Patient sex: M
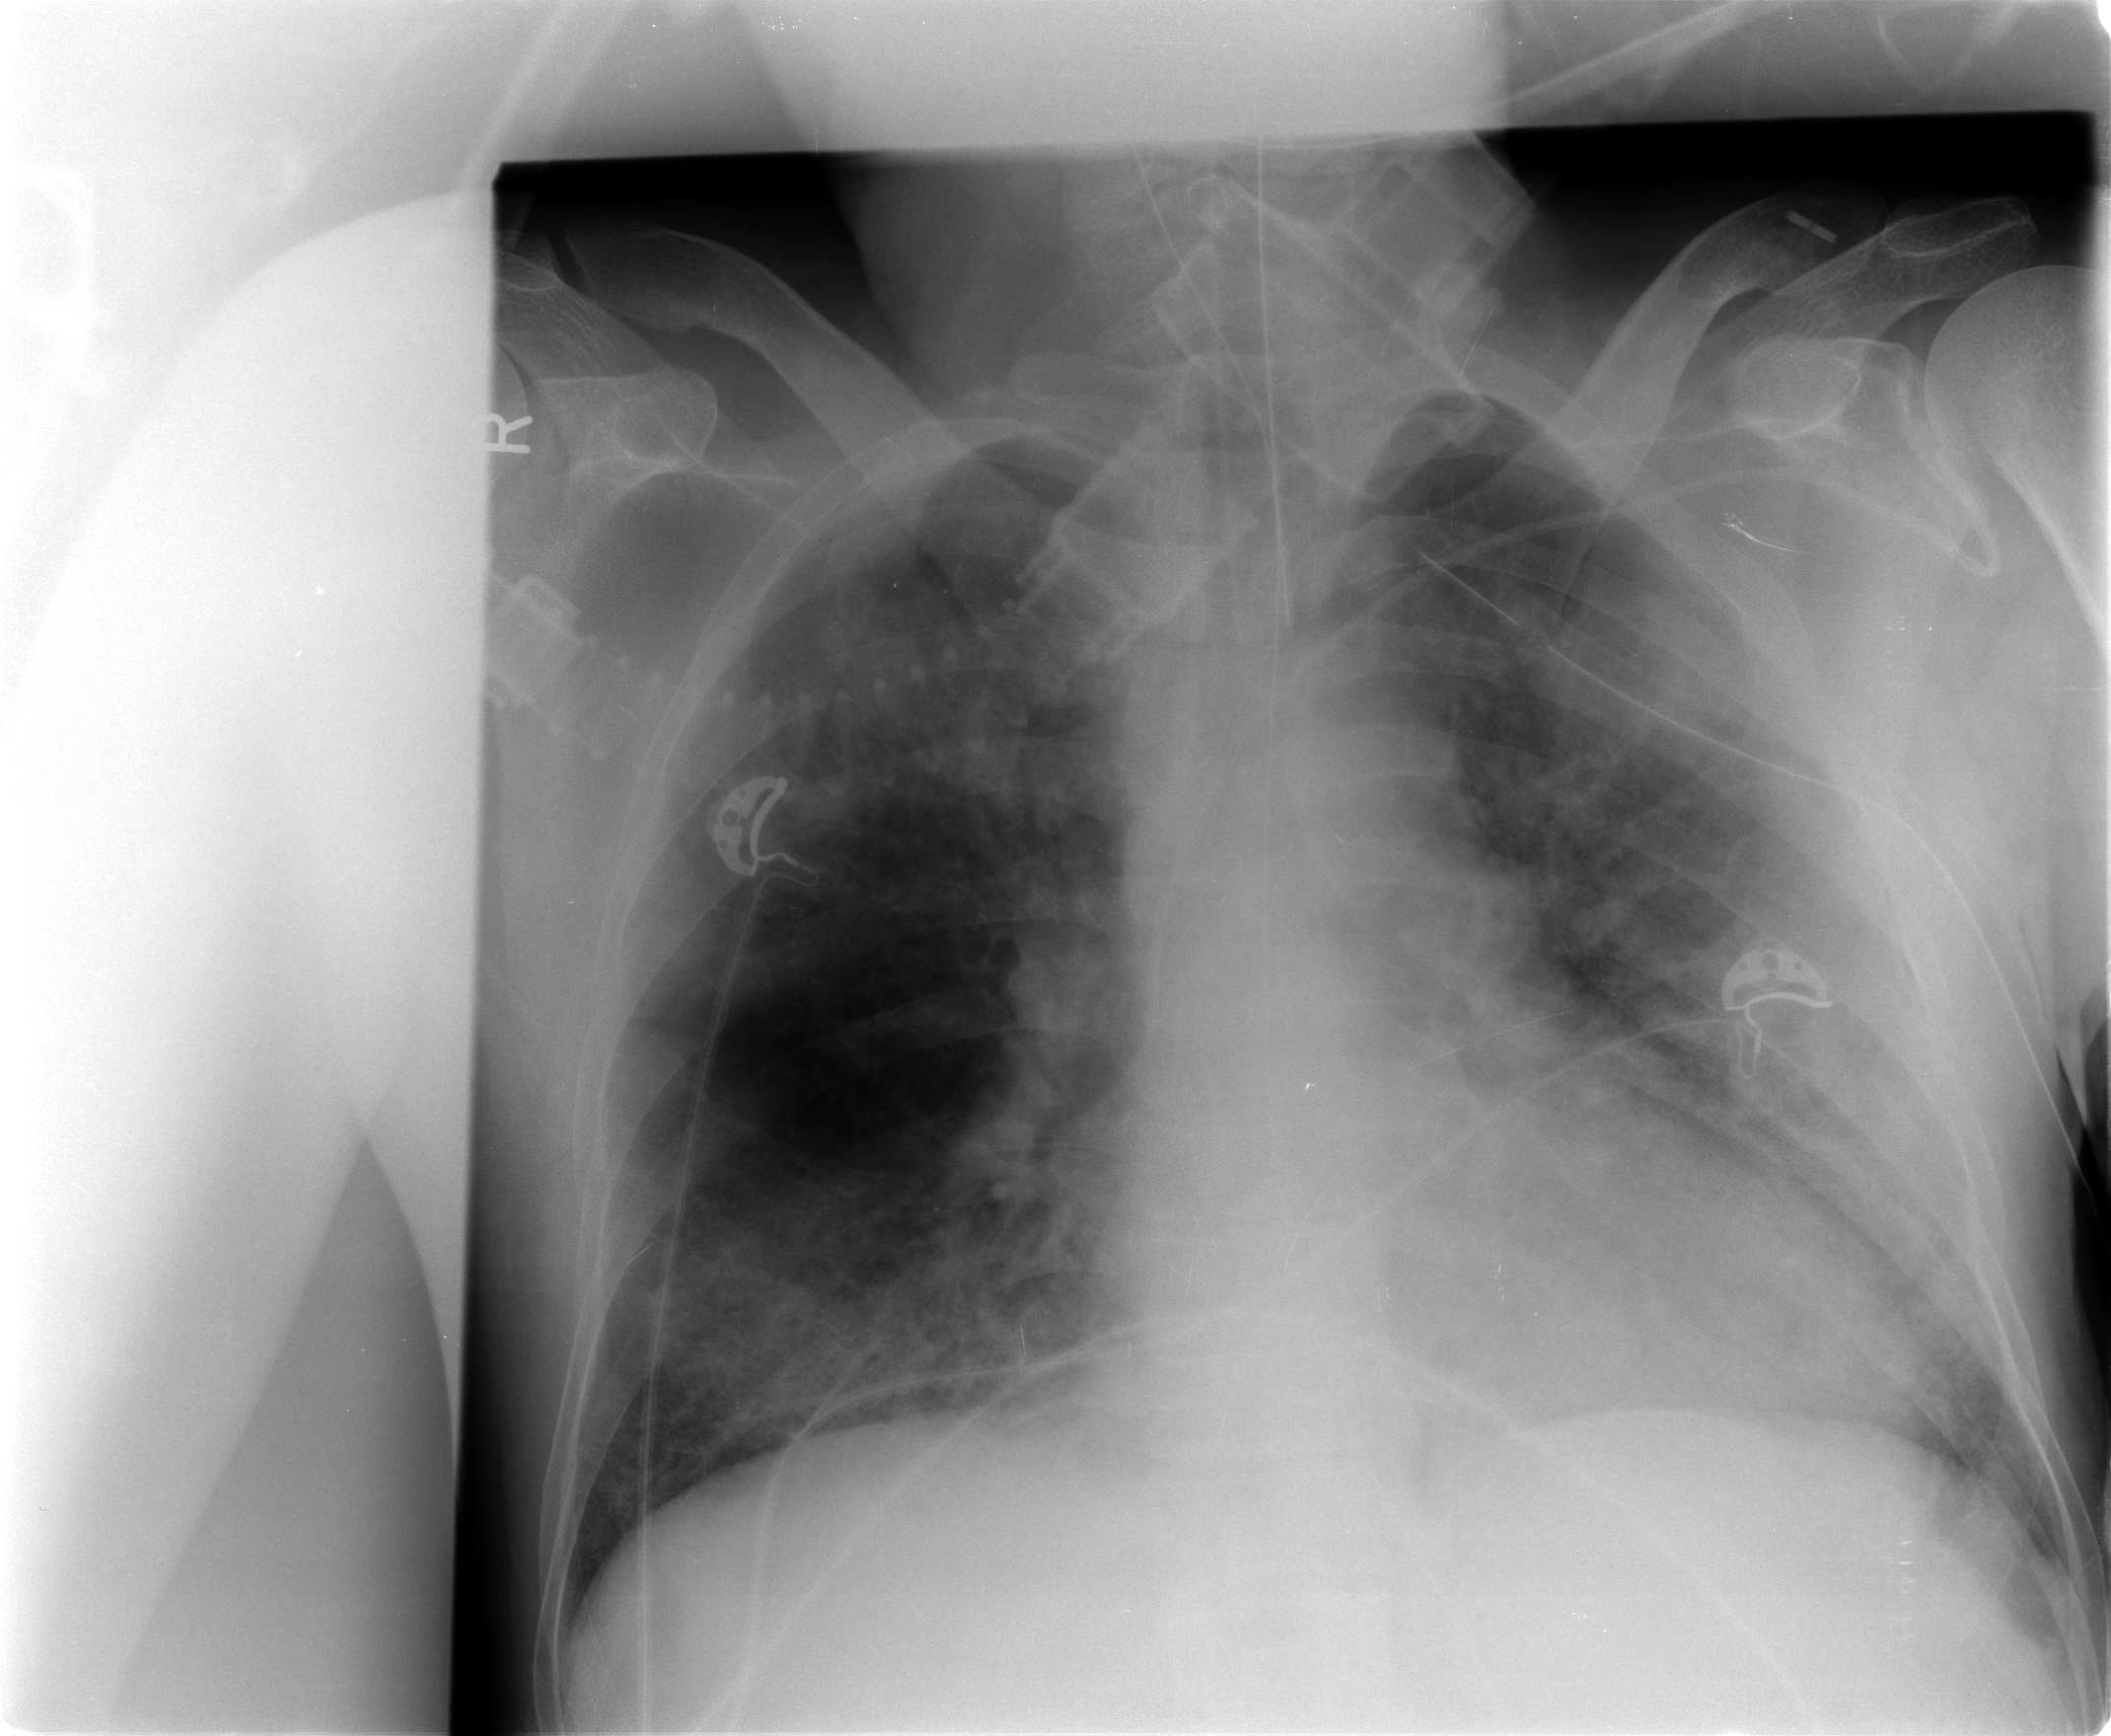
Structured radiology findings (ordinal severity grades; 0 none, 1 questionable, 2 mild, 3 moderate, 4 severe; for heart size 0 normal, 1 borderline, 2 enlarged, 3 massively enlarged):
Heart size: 0
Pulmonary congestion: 2
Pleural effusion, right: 0
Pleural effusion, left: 0
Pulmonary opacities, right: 3
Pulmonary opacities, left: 3
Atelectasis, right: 2
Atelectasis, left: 2